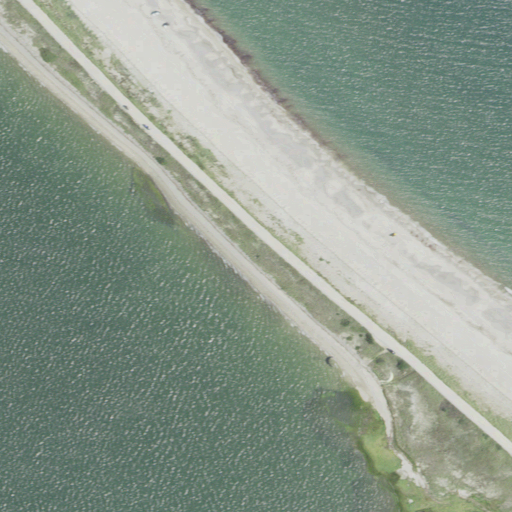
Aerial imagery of cape in Massachusetts named The Gurnet containing open water, barren land, medium intensity development, low intensity development, and high intensity development